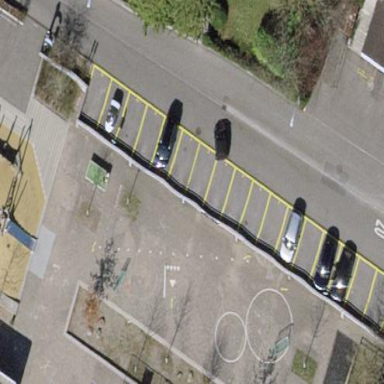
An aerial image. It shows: Parking available on the street side.